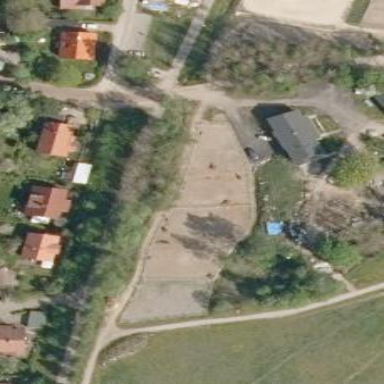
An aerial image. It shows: Fence around area designated for animal keeping.